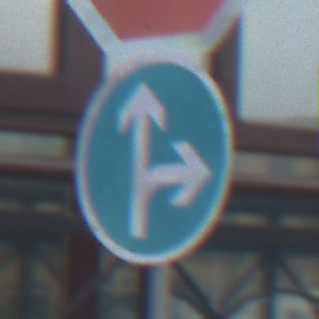
Verkehrszeichen: VorgeschriebeneFahrtrichtungGeradeausOderRechts
Zusatzzeichen oben: Stop
Umgebung: Outdoor, Urban
Tageszeit: MorningAfternoon
Wetter: Overcast
Licht: Natural
Jahreszeit: NotSpecified
Kontrast: LowContrast